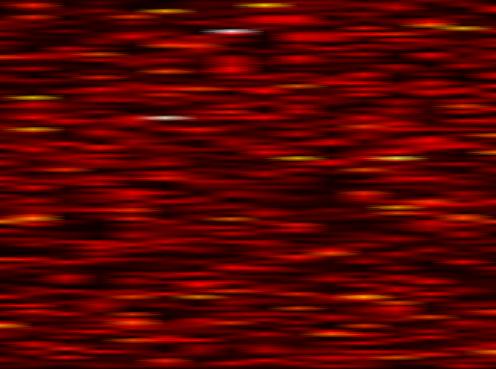
Label: UFMC